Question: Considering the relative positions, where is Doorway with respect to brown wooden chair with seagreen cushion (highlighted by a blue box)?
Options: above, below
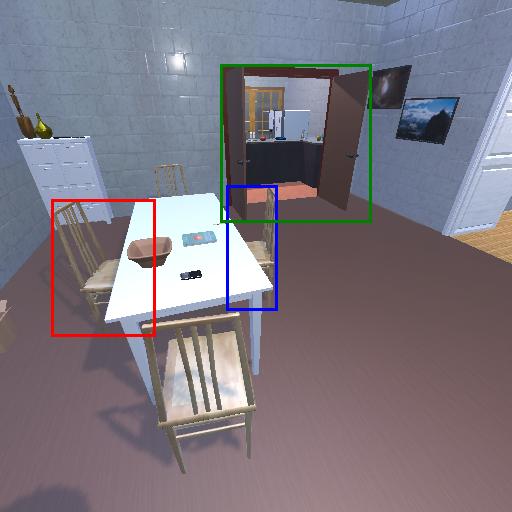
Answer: above